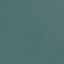
Land use / land cover: SeaLake